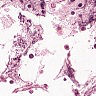
Metastatic tissue present: no